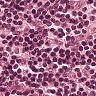
Metastatic tissue present: no